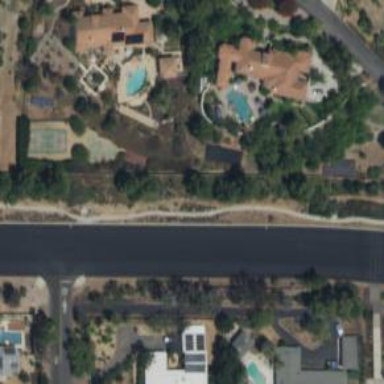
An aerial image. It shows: Asphalt road classified as primary highway.